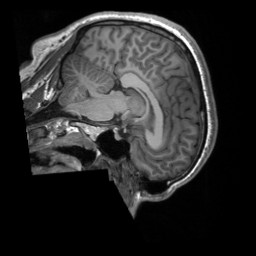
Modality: T1w
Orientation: sagittal
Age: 19
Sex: male
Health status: ill
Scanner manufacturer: siemens
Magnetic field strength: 3 T
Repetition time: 2.3 s
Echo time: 0.00201 s